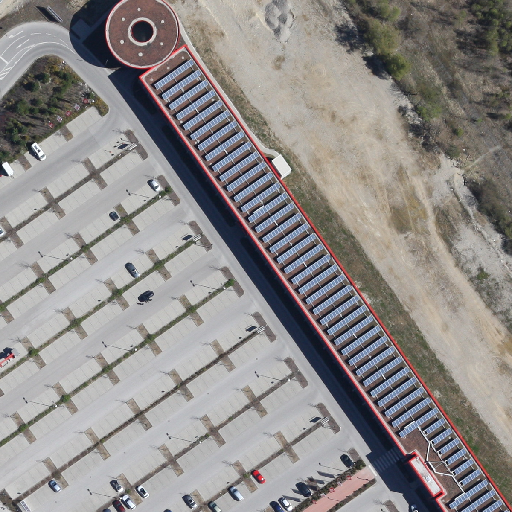
Referring expression: impervious surface